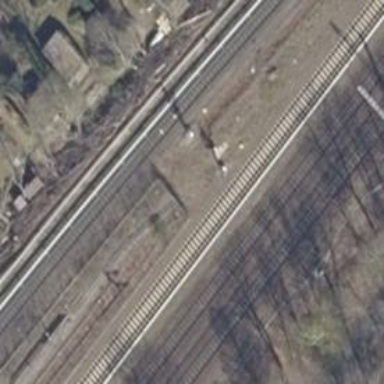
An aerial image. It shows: Railway signal.